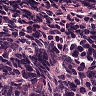
Metastatic tissue present: no